Question: I Created a project by this command:
> phalcon create-project invo --enable-webtools
But when i open this page:
> localhost/phalcon/invo/webtools.php

What is the problem?!
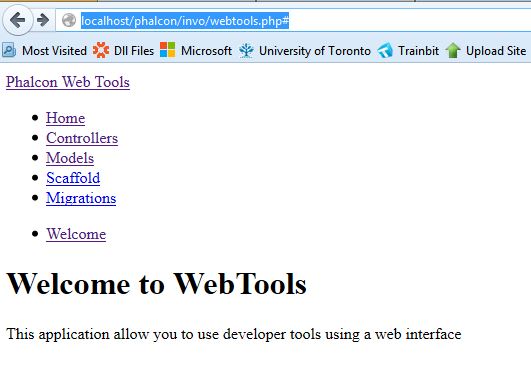
Answer: Change the base uri in your config.php baseUri = "/phalcon/invo/"